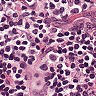
Metastatic tissue present: no